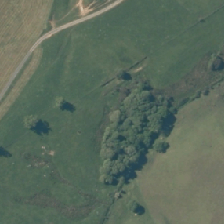
Land cover: deciduous_hardwood